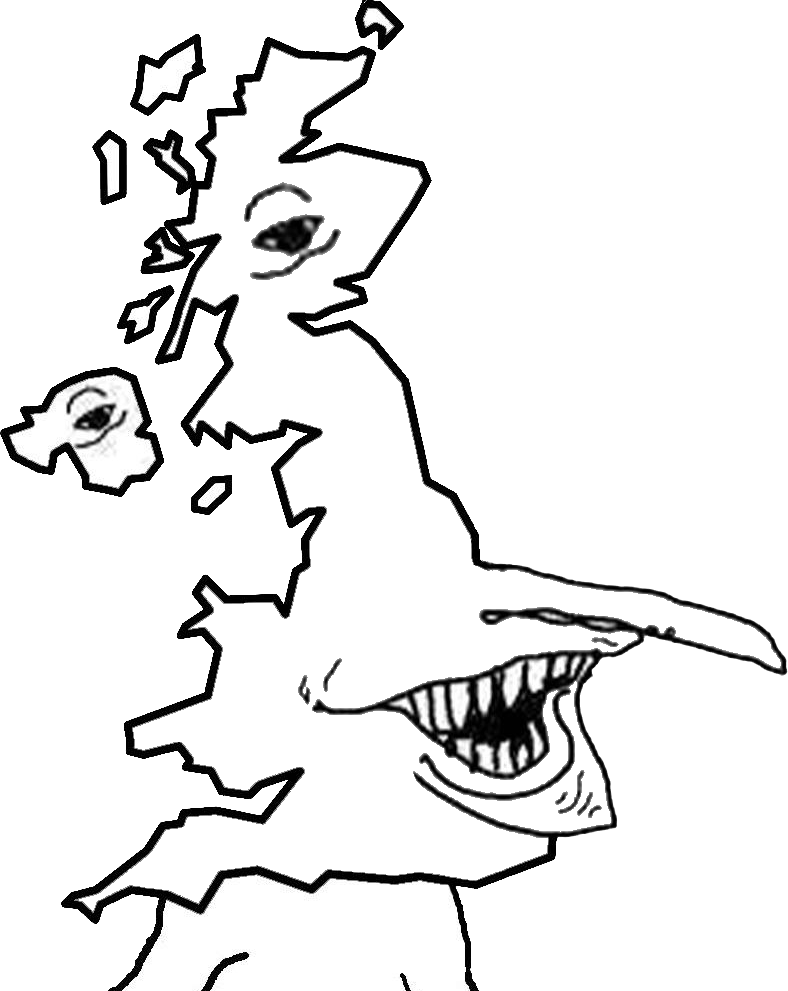
Label: 5_Brainlet